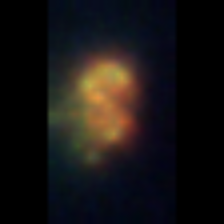
Taxon: Unknown_detritus
Group: Unknown